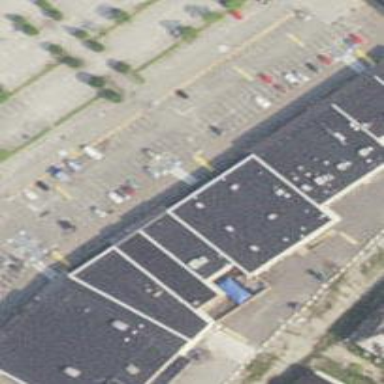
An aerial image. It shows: Building.